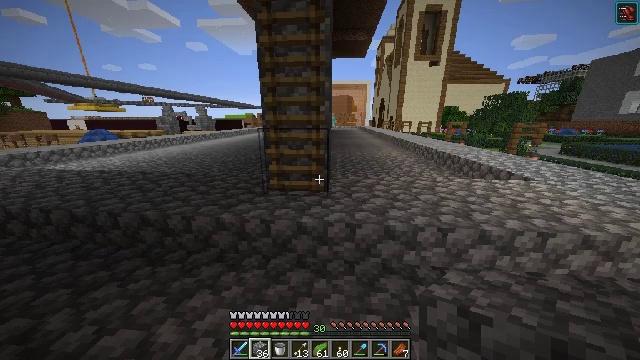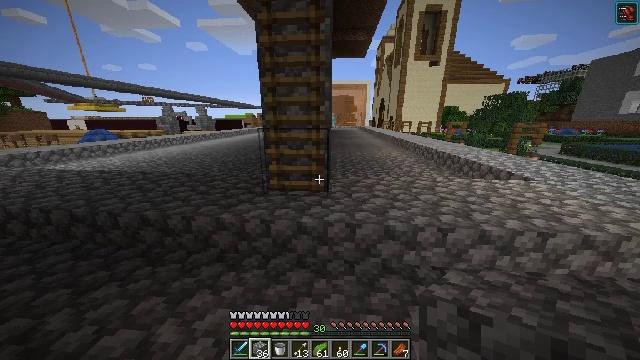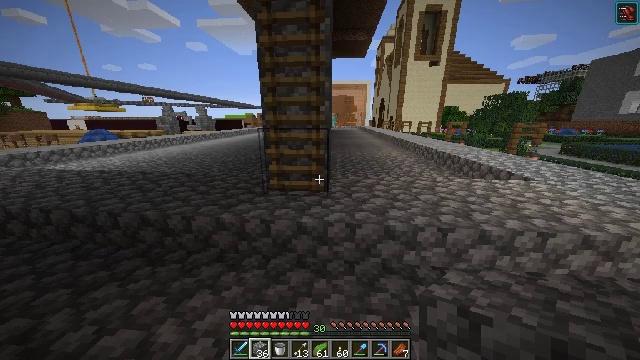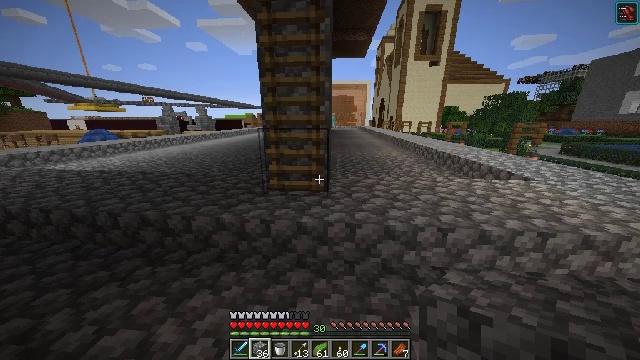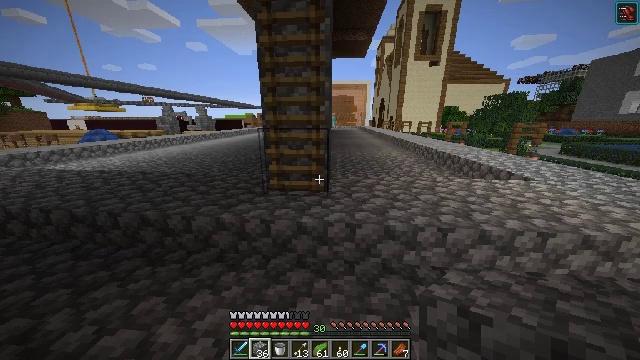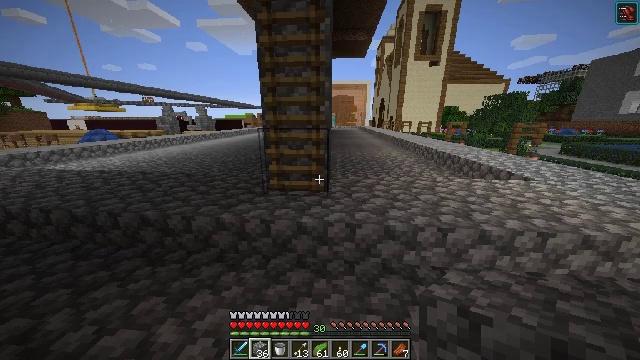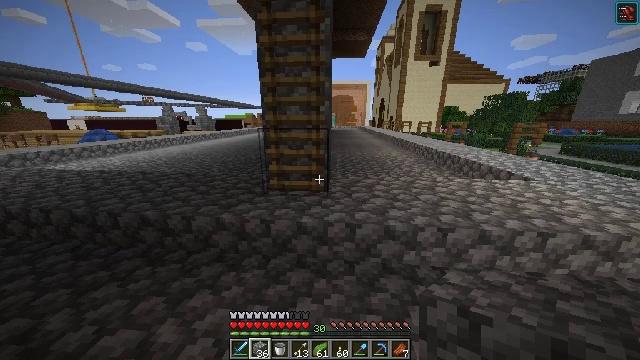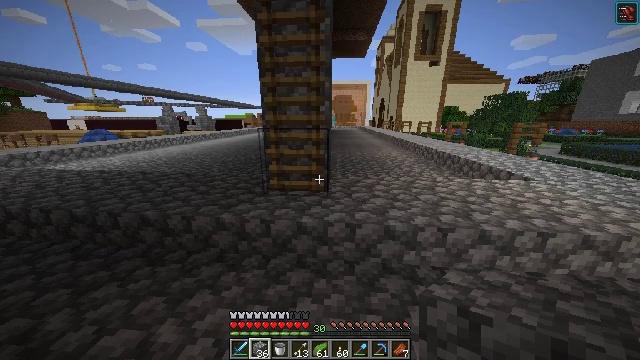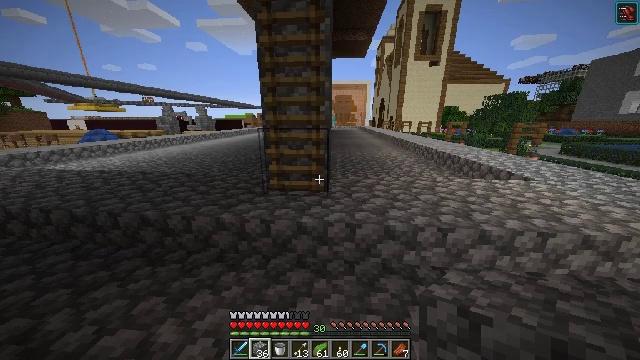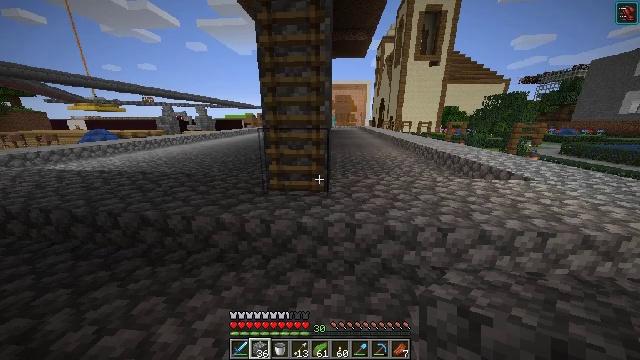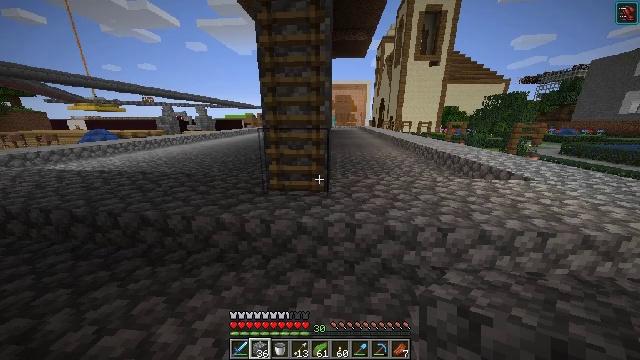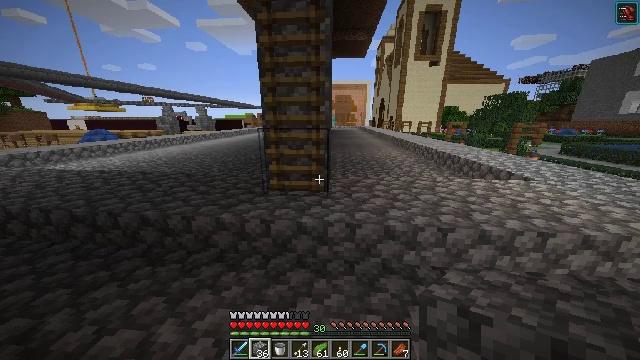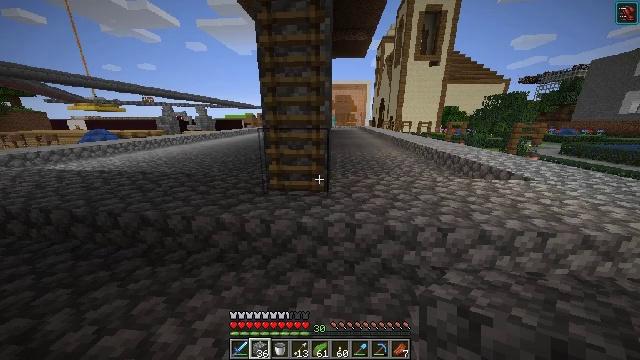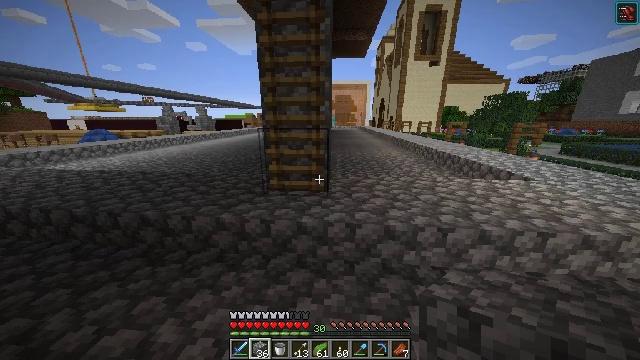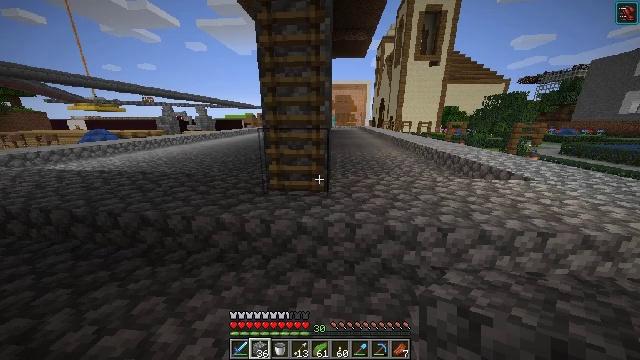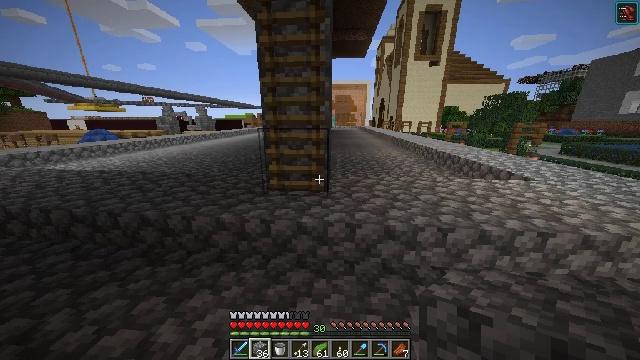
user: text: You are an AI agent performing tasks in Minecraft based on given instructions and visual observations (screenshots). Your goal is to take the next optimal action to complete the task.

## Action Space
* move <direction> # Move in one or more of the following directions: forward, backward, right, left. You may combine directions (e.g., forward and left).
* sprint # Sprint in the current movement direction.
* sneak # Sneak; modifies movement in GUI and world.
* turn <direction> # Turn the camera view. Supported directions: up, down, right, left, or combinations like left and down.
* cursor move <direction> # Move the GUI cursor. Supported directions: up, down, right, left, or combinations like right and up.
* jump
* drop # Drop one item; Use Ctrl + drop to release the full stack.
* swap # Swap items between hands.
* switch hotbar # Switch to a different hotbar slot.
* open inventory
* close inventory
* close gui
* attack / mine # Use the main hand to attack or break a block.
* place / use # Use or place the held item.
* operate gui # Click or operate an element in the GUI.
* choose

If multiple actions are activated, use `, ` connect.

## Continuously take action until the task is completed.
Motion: motion action
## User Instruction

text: Mine the stone slab block.
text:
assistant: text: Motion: no_op
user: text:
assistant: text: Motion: no_op
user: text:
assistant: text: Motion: no_op
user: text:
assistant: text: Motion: no_op
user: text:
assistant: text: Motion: no_op
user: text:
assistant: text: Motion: no_op
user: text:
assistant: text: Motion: no_op
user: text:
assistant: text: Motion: no_op
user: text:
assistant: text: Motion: no_op
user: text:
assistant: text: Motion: no_op
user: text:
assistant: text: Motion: no_op
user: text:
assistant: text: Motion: no_op
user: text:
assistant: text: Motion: no_op
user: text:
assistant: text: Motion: no_op
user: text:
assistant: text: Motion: no_op
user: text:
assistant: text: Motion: no_op
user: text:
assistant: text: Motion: no_op
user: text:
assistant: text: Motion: no_op
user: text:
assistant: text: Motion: no_op
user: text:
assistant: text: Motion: no_op
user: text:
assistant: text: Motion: no_op
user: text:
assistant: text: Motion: no_op
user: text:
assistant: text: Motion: no_op
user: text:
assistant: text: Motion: no_op
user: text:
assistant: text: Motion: no_op
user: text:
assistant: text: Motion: no_op
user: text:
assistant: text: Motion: no_op
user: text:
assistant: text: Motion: no_op
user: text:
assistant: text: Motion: no_op
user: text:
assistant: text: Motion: no_op